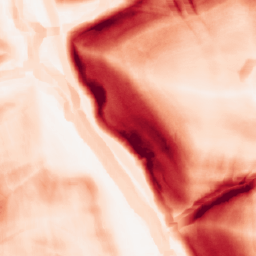
Category: morphological
Decomposition family: morphological_gradient
Decomposition parameters: size: 10
shape: square
Upsampling method: area
Upsampling parameters: scale: 2
Upsampling scale: 2